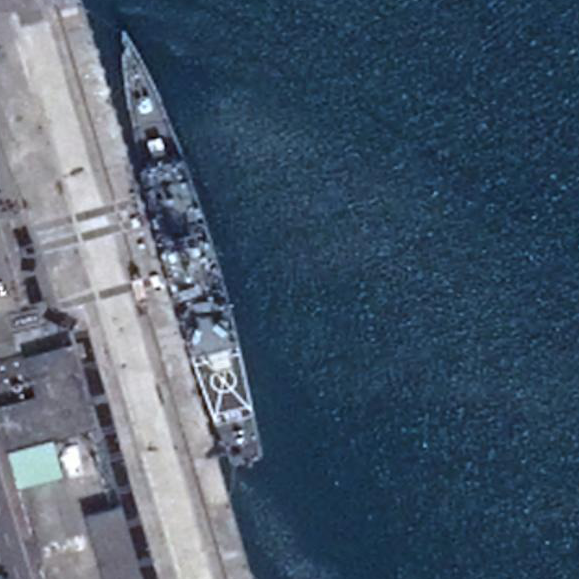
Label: Kidd-class_destroyer